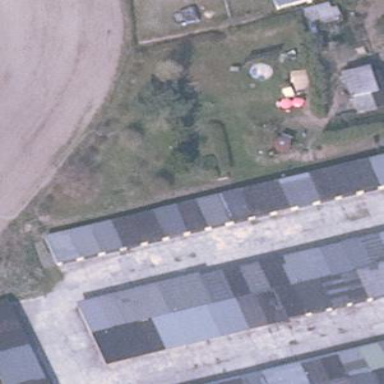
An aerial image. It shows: Garage building.